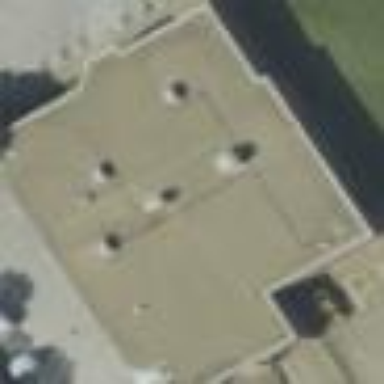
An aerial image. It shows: Post office building.